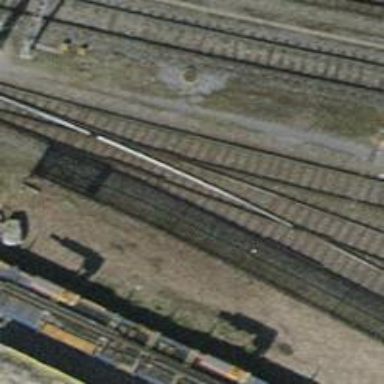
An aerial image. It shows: Single-track railway yard.